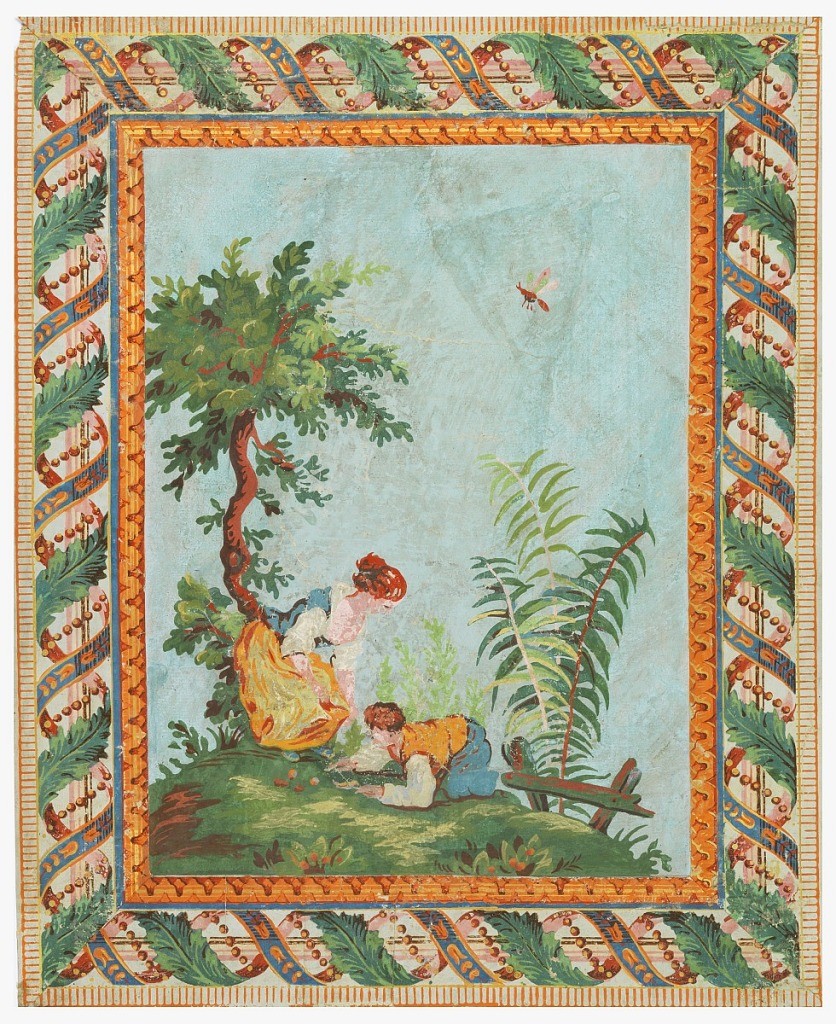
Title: Ornament
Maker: Jean-Baptiste Réveillon, French, 1725–1811
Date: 1785–89
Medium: Block-printed on handmade paper
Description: Vertical rectangle. Girl and boy on grassy slope, with tree, bush and fence. Large dragon fly in sky. Border brilliant in color, with simulation of carved moldings: leaf molding and large baguette entwined with foliage, beading and foliated ribbon. Printed in colors on blue ground, gray field to border.